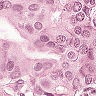
Metastatic tissue present: yes